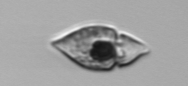
Label: Amphidinium